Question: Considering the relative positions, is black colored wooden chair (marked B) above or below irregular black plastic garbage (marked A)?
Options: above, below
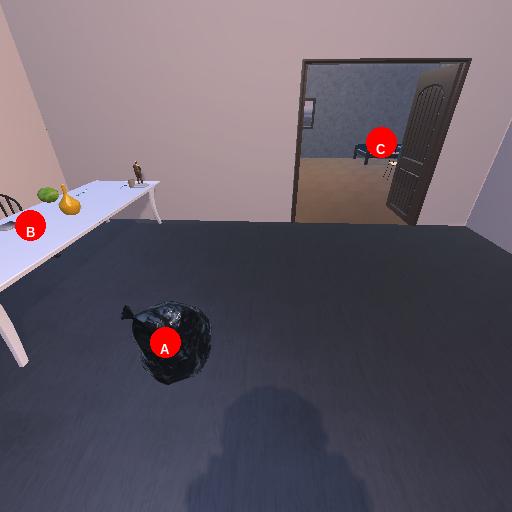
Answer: above